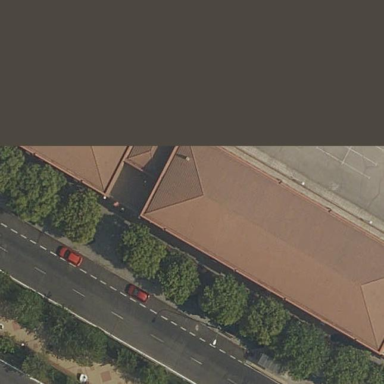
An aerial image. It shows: Building with hipped roof design.